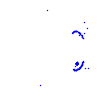
Particle: kaon